Question: This is a heatmap showing the profit of each employee (rows) for different tasks (columns). Task 1 requires exactly 1 person; Task 2 requires exactly 3 people; Task 3 requires exactly 3 people; Task 4 requires exactly 2 people; Task 5 requires exactly 2 people. Under the constraint that each task must have exactly the required number of people, what is the maximum total profit achievable by assigning employees? Note: All profit values are multiples of 10. Each task's total profit is the sum of the profits contributed by one or more people assigned to that task; not every task must be completed. Each person can be assigned to at most one task.
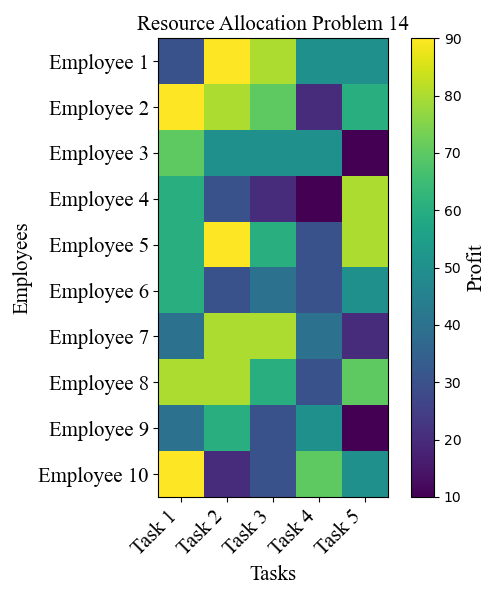
Answer: 710